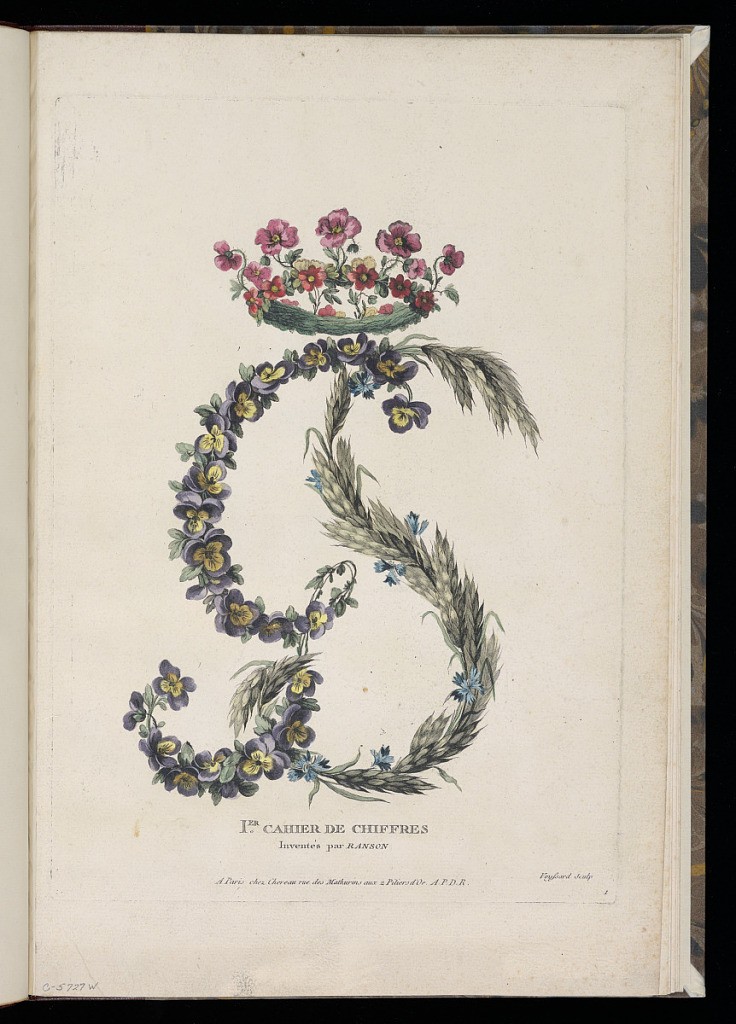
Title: Title Page
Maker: Pierre Ranson, French, 1736–1786
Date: ca. 1780
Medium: Etching and hand colored in watercolor on paper
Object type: Print
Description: Title page and design for a decorative monogram featuring flowers, leaves, wheat, and topped with a crown of flowers. The plate is titled, numbered, signed, and hand colored.